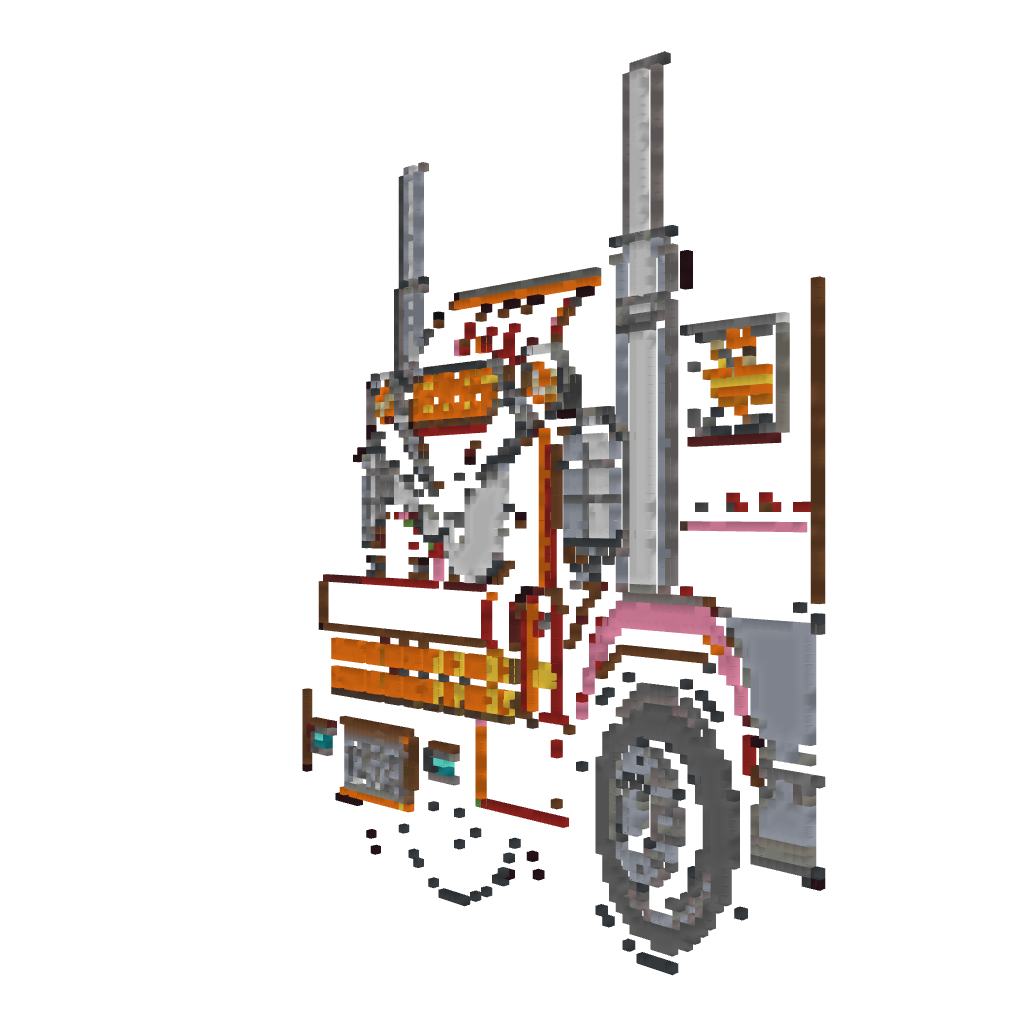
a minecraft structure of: Sisi Truck (ErnieCIII)